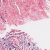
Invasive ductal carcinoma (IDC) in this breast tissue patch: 1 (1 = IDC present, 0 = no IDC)